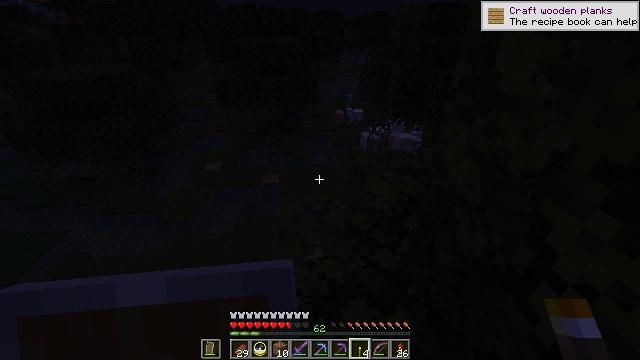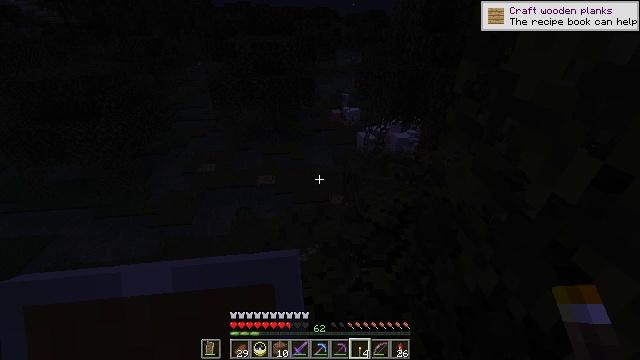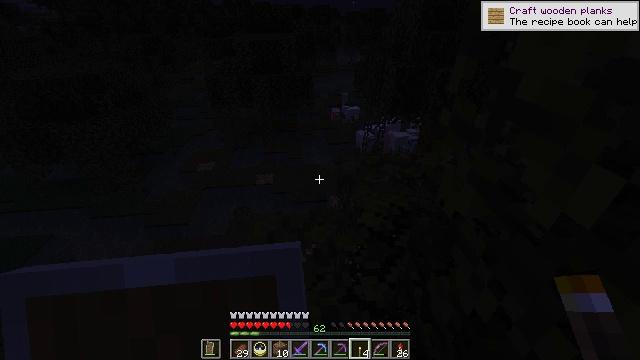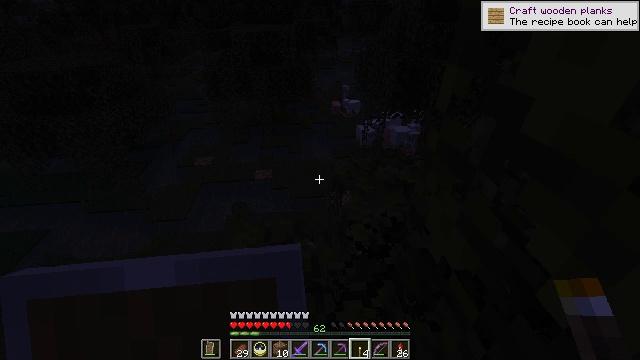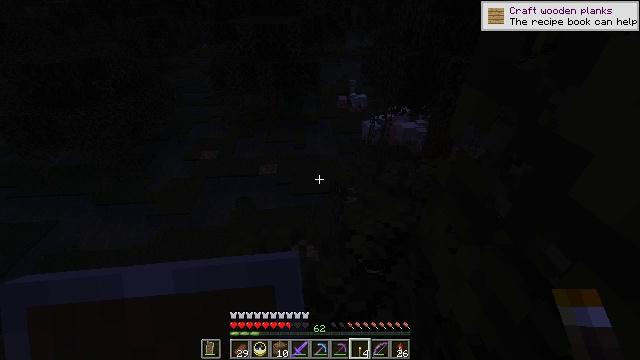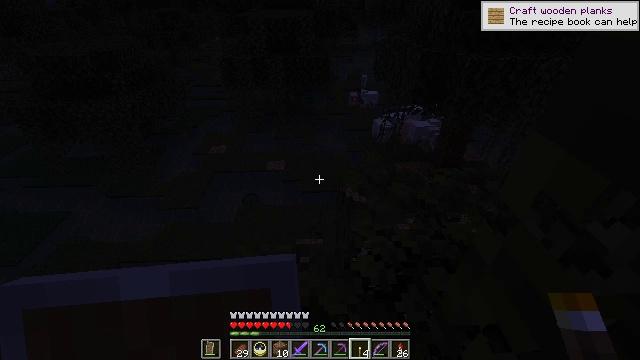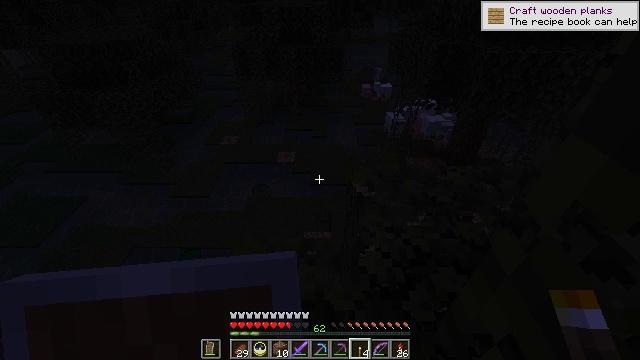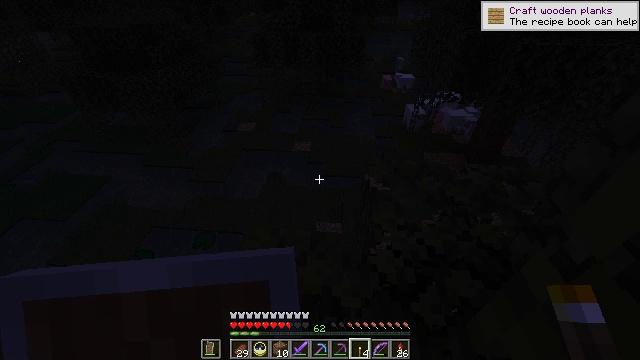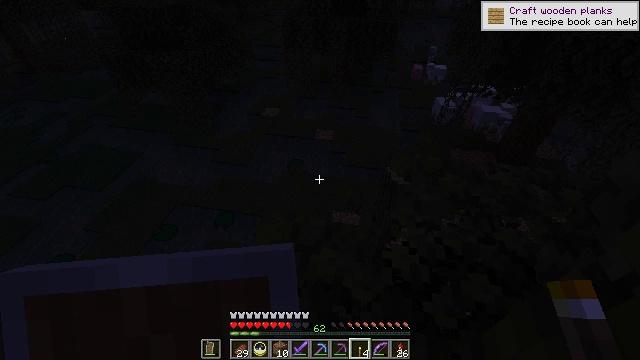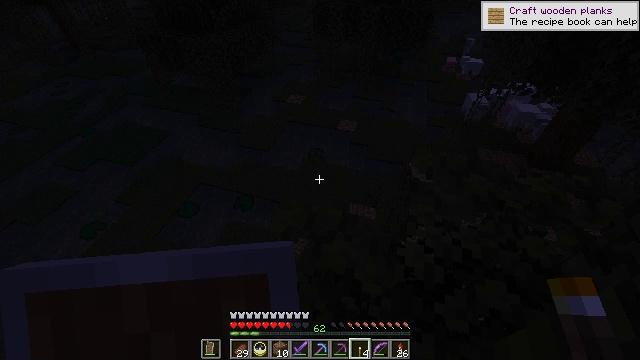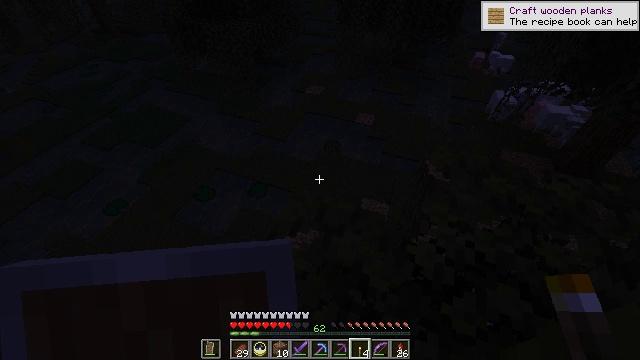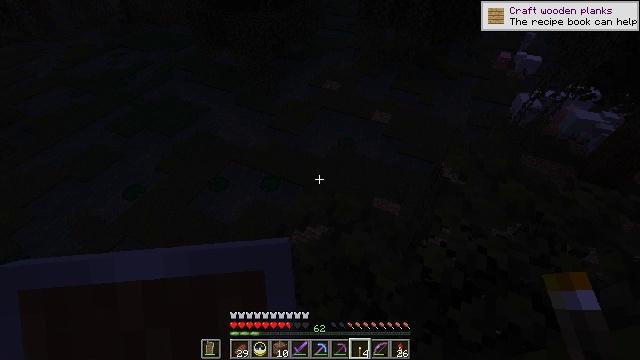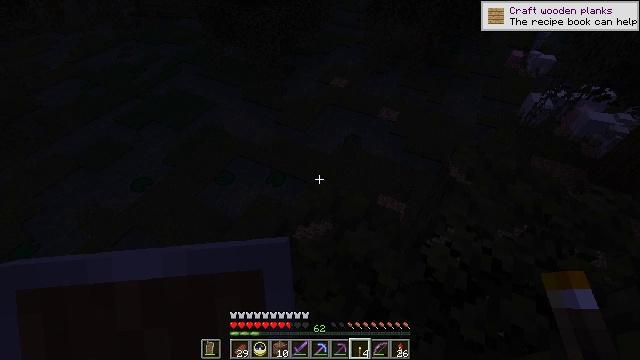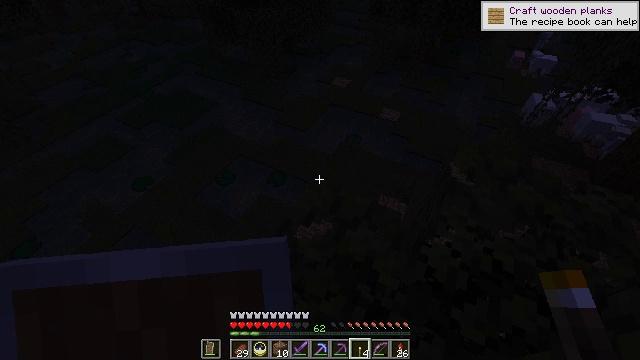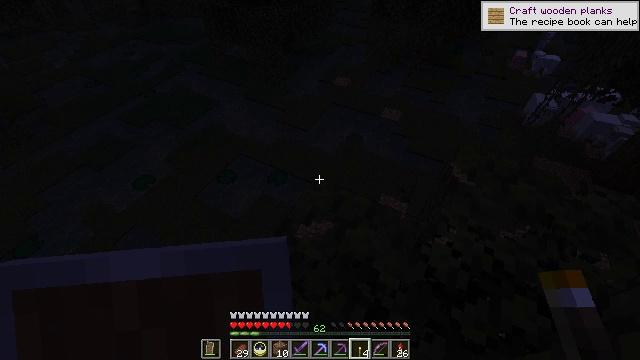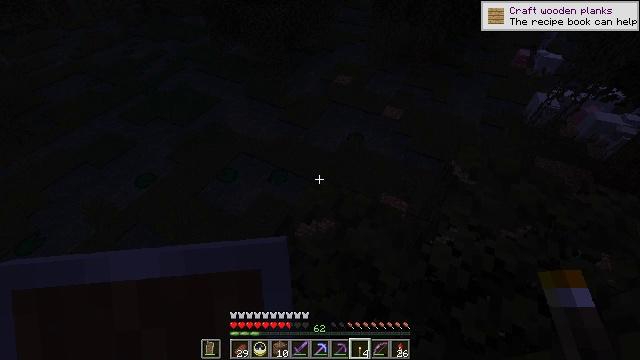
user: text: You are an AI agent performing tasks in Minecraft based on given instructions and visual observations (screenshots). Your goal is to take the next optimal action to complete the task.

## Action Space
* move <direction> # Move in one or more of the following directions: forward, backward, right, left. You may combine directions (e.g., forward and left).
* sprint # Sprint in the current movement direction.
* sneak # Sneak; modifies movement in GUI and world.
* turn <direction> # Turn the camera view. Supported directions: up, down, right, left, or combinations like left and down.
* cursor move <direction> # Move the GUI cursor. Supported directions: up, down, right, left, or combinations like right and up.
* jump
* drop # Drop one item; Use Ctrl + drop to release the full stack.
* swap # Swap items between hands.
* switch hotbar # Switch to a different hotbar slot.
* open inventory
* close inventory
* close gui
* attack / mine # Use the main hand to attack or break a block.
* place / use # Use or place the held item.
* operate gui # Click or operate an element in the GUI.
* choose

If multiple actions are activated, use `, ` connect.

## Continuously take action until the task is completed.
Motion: motion action
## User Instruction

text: Hunt mobs.
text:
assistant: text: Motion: move forward and move right
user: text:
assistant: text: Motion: move forward and move right
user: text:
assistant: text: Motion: move forward, turn down
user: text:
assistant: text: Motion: move forward, turn left and down
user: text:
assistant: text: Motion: turn left and down
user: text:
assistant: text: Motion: turn left and down
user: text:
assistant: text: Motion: turn left and down
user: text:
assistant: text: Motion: turn left and down
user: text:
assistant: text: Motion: turn left and down
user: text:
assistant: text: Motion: turn left and down
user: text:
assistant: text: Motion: turn left
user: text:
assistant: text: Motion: turn left
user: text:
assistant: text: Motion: no_op
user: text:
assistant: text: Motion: no_op
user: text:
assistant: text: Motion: no_op
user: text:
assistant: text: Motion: no_op
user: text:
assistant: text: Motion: no_op
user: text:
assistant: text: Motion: no_op
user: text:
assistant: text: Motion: no_op
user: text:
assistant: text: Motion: no_op
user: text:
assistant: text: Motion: no_op
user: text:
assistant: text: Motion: no_op
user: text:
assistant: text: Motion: sneak
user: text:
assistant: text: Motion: sneak
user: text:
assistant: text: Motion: sneak
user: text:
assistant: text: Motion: move forward, sneak
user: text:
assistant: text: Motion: move forward and move right, sneak
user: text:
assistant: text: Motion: move forward and move right, sneak
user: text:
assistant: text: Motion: move forward and move right, sneak
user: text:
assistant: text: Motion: move forward and move right, sneak